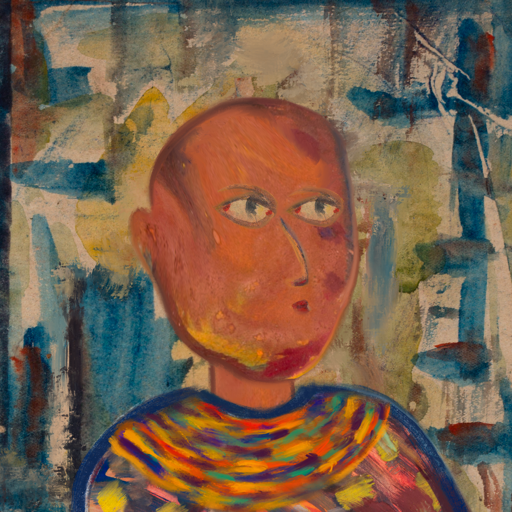
Background: Orphan, Head And Neck Side: Mother_And_Son_Son, Face Side: GypsyMother, Bust: Mother_And_Son_Mother, Hair Side: Blank, Head Accessory: Blank, Second Necklace: An_Impression_2, Necklace: Blank, Baby: Blank